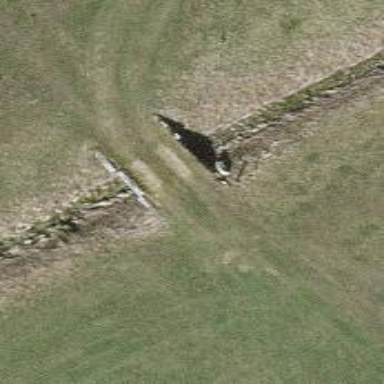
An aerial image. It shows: Path on bridge.